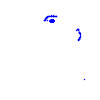
Particle: pion